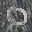
Label: 0